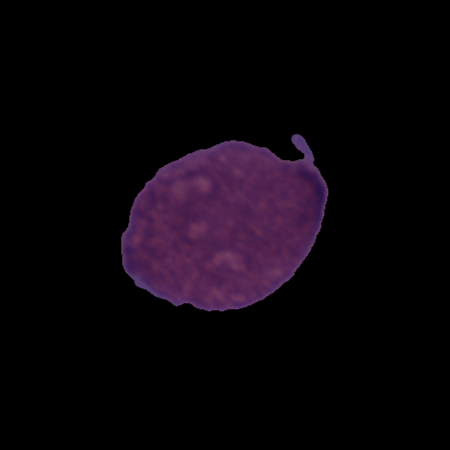
Label: healthy